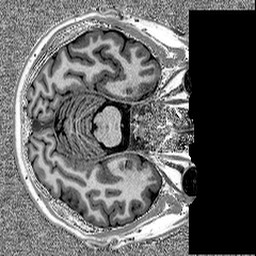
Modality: MP2RAGE
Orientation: axial
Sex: male